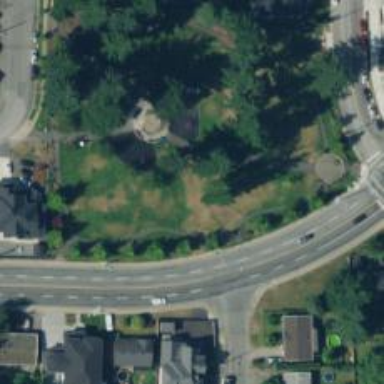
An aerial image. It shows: Historic memorial.